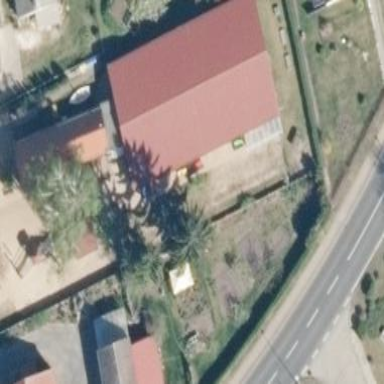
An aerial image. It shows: Kindergarten building.